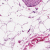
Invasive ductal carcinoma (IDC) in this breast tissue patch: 0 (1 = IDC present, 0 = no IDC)